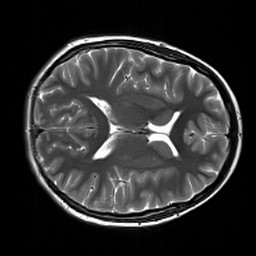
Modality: T2w
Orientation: axial
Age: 23
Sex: female
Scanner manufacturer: siemens
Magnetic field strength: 3 T
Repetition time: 7 s
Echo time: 0.09 s